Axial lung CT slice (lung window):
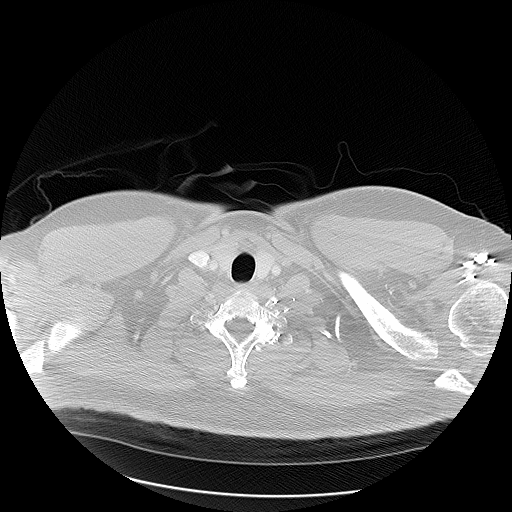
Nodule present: no